Field crop: maize
Growth stage: 2
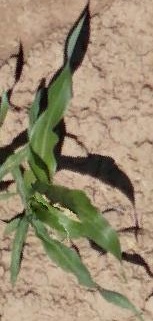
Species: maize